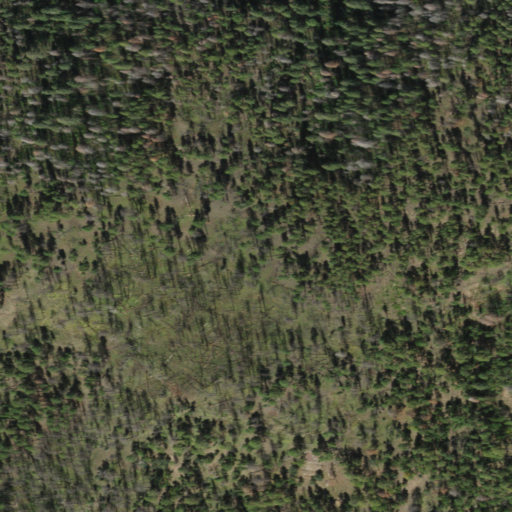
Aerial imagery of depression(s) in Arizona named South Pocket containing grassland, shrub, and evergreen forest